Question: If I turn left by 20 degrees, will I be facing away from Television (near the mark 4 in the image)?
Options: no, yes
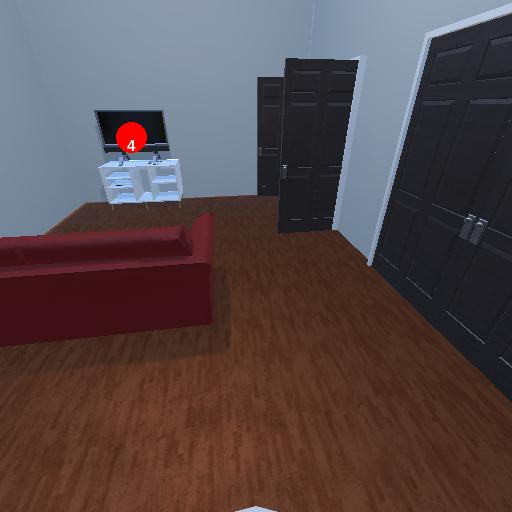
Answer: no